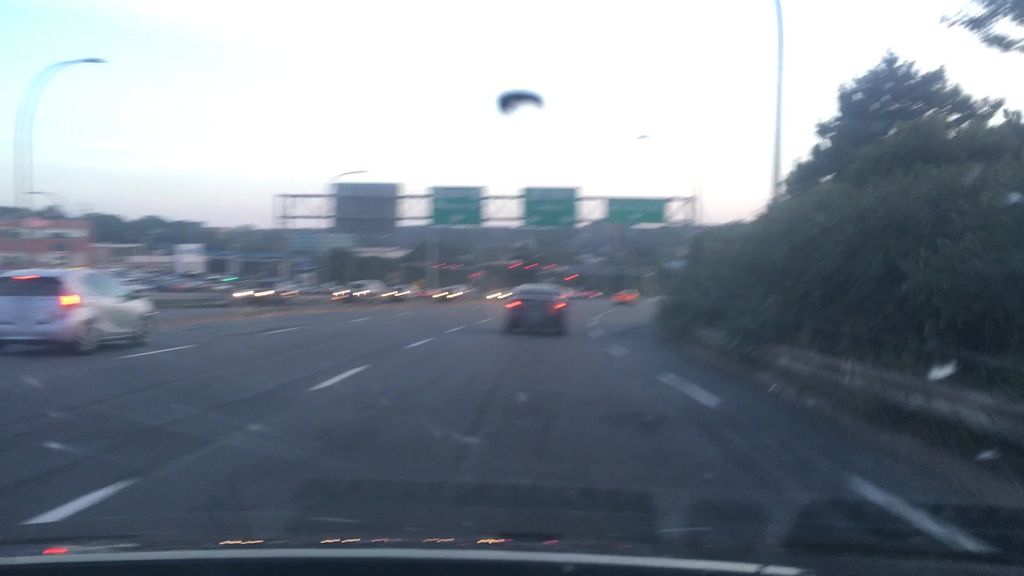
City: halifax